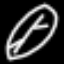
Label: leaf